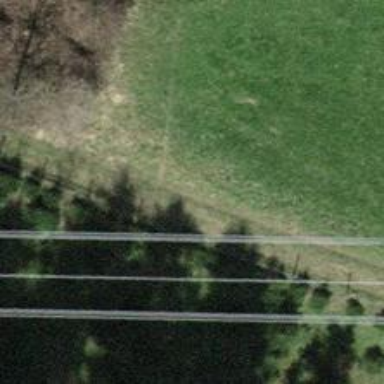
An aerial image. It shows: Grass track with grade3 tracktype.